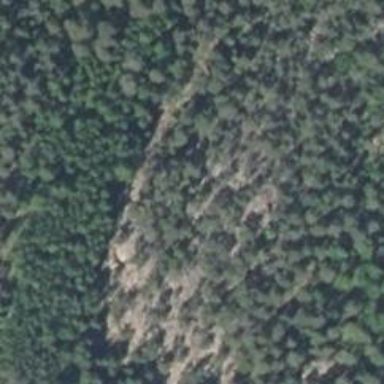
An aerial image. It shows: Natural cliff.